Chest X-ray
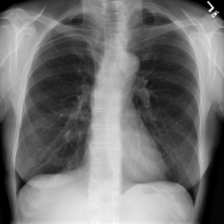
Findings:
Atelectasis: negative
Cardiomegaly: negative
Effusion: negative
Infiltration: negative
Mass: negative
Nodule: negative
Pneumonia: negative
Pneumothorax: negative
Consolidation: negative
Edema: negative
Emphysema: negative
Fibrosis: negative
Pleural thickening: negative
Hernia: negative